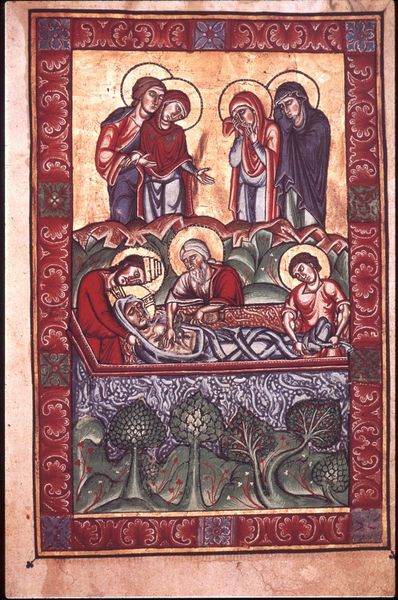
Titel: Evangelistar
Institution: Brandenburg, Domarchiv
Schlagwörter: baum, blau, himmel, mann, bäume, frauen, grün, sitzen, frau, grau, rasen, rot, schleier, tuch, malerei, teppich, leiche, rahmen, stehen, tod, tot, trauer, hände, erde, natur, wiesen, gold, haare, mantel, scheitel, wald, wellen, liegen, berge, rand, ornamente, verzierung, liegend, buch, weinen, deko, seite, buchseite, pergament, heiligenschein, begräbnis, sarg, nimbus, christus, garb, grab, jesus, mittelalter, heilige, jünger, maria, beweinung, maria magdalena, grablegung, ikone, klagen, weinend, romanisch, apostel, gottvater, buchmalerei, ölberg, glorien, goild